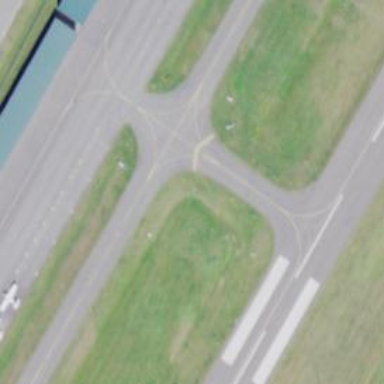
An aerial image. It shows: Image of taxiway at airport.